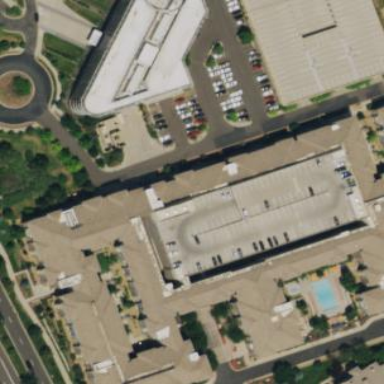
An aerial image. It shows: Multi-storey parking building.